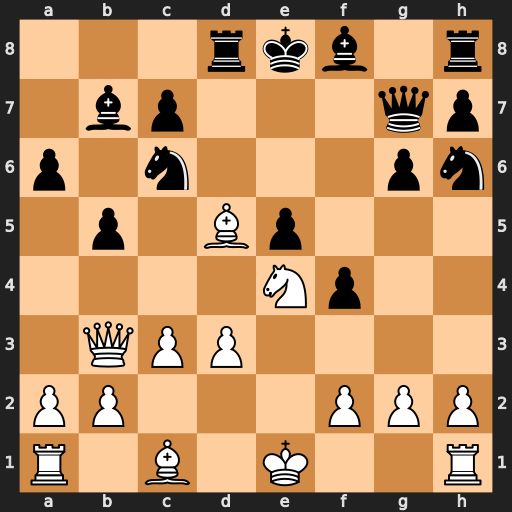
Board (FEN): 3rkb1r/1bp3qp/p1n3pn/1p1Bp3/4Np2/1QPP4/PP3PPP/R1B1K2R
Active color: w
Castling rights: KQk
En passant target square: -
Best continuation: Bxc6+ Bxc6 Qe6+ Be7 Qxc6+